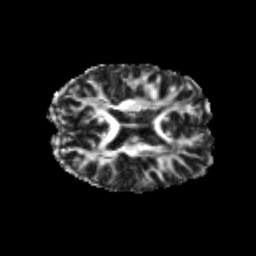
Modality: FA
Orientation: axial
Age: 24
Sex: male
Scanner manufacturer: siemens
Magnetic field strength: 3 T
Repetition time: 3.5 s
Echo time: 0.104 s